Question: I'm trying to work on a cycle image gallery and so far everything is working perfectly but I wanted to know if it was possible Turn the pager thumbnail into a slider.
I try this plugin <URL> and unfortunately it's not working. I don't know why maybe because there is a conflict between two plugin.
I just want to turn the thumb like image below:

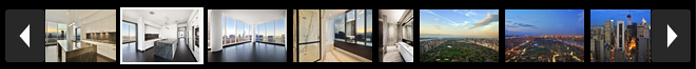
Answer: In this case I have found that It is better to change the plugin you used, so I found that this plugin can handle it easy.
<URL>
ad gallery has already sliding thumbnail in the bottom part of the image and easy to used.